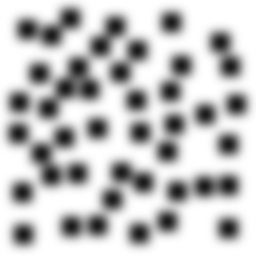
Squares: 44
Triangles: 0
Stars: 0
Total shapes: 44